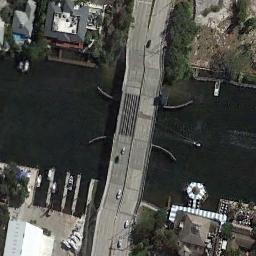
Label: bridge